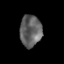
Tissue: prostate
Cell type: T cells
Senescence score: 0.3339
Nuclear area (px): 674
Mean DAPI intensity: 97.659